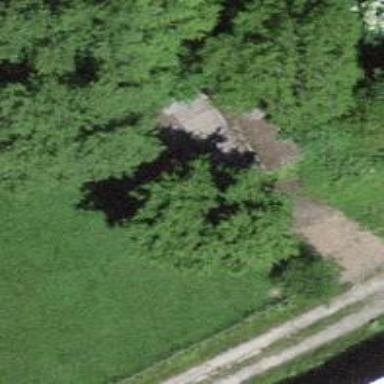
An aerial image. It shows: Barn.